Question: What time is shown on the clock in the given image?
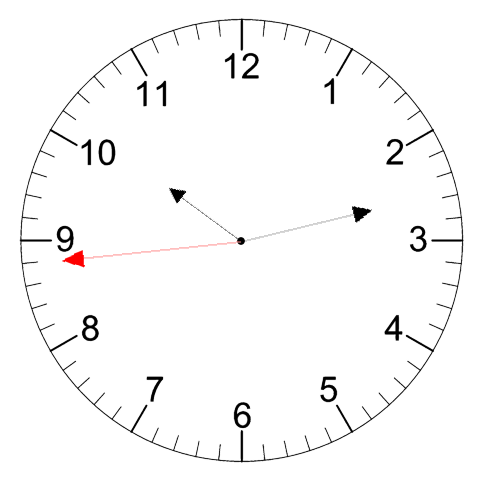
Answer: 10:12:44